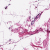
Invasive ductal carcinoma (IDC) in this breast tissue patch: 0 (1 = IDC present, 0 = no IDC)